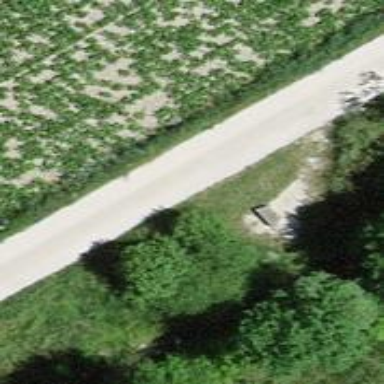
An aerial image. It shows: Bench.